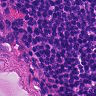
Metastatic tissue present: no